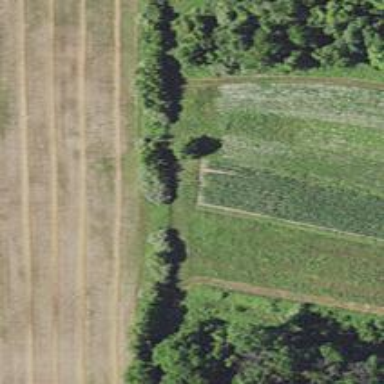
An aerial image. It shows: Row of trees in natural setting.